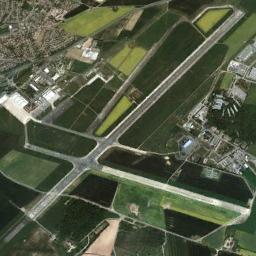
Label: airport